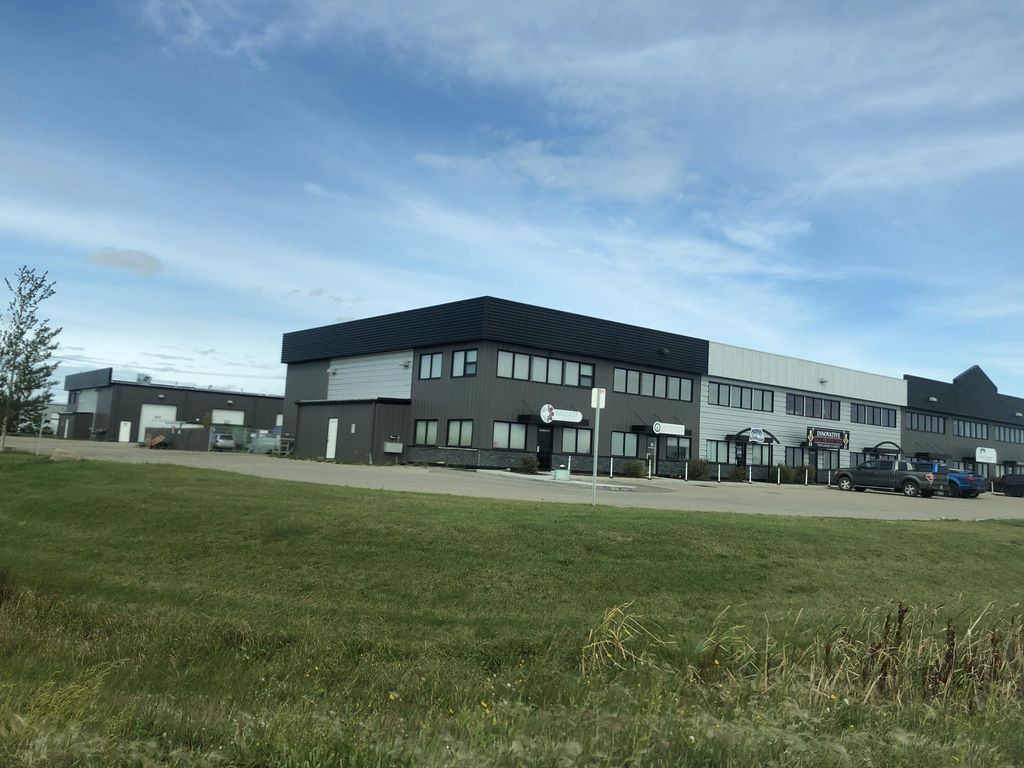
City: calgary